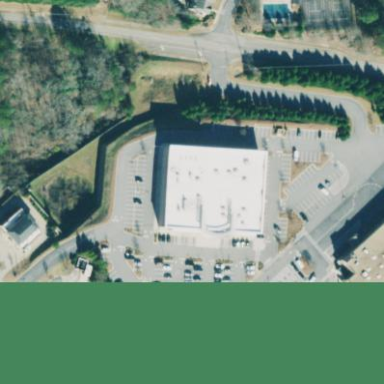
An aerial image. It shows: Building used as fitness center.